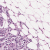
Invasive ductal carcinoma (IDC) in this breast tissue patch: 1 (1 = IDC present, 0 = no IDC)